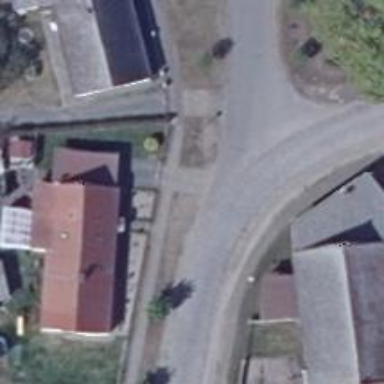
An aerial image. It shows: Secondary road.